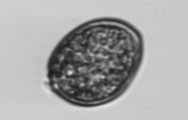
Label: Prorocentrum